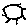
Label: sun